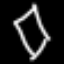
Label: diamond